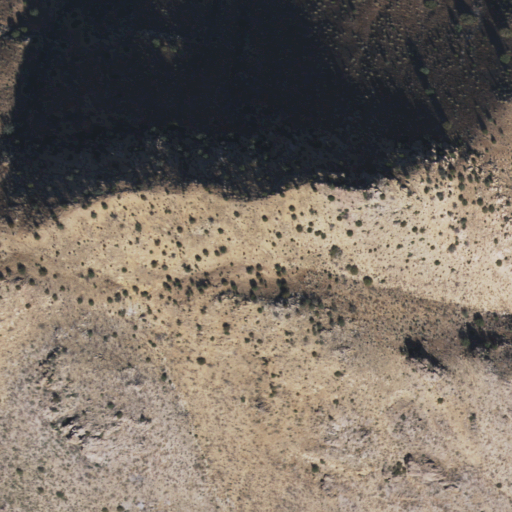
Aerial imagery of mountain in Arizona named Davis Mountain containing grassland, shrub, and evergreen forest